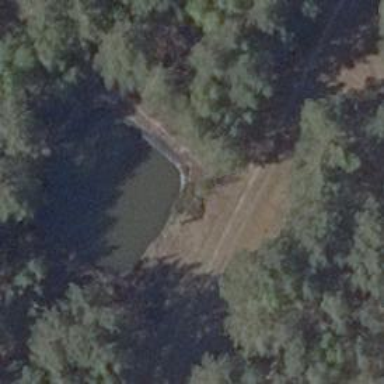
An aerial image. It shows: Emergency fire water pond.